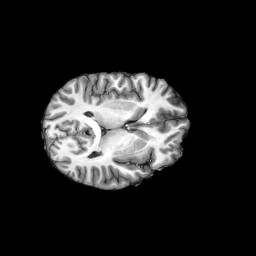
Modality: T1w
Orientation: axial
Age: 19
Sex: male
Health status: ill